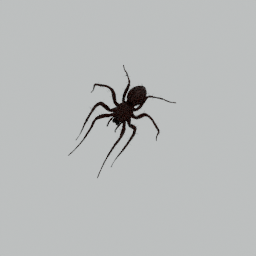
Label: animals